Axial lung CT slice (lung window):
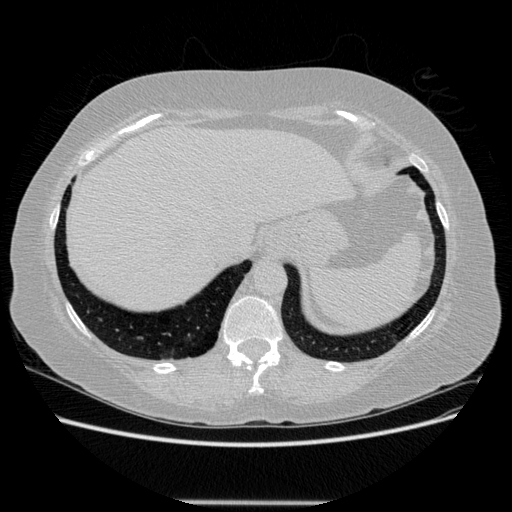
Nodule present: no